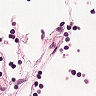
Metastatic tissue present: no